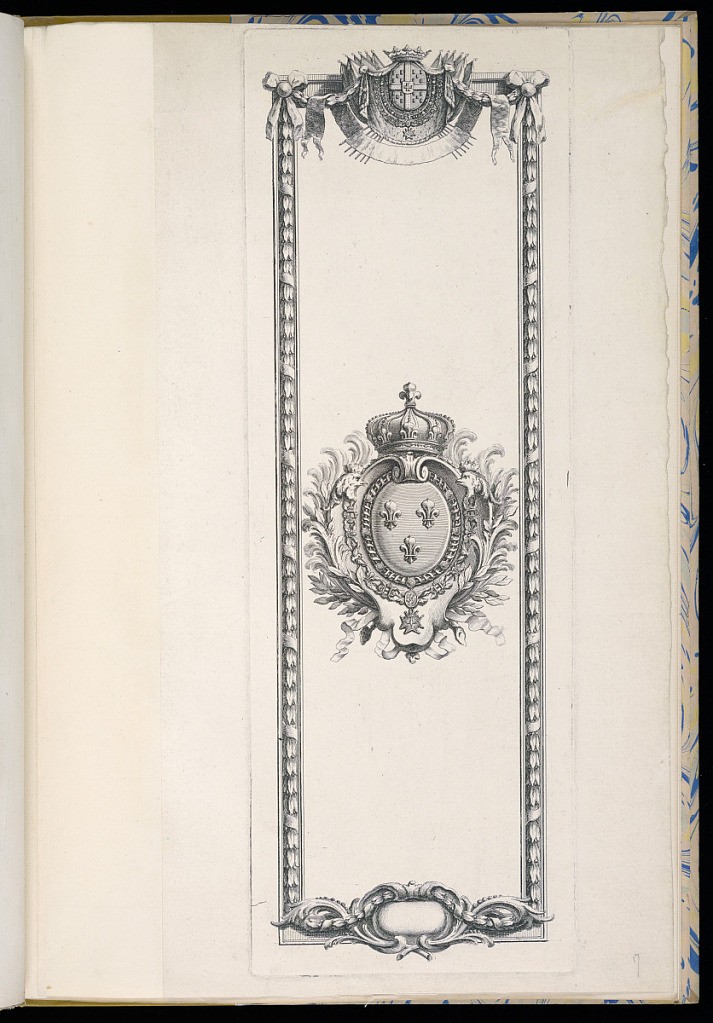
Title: Design for a Vertical Panel with Heraldic Devices
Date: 18th century
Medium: Etching on laid paper
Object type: Print
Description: Design for a long rectangular panel with a coat of arms at center. At center of the coat of arms is three fleurs-de-lys, set within an oval cartouche, topped by a crown and surrounded by two rooster heads and sprays of leaves. The frame features a cartouche at bottom, a border of ribbon twist around bulbs, another crowned coat of arms at top with flags, and ribbon.